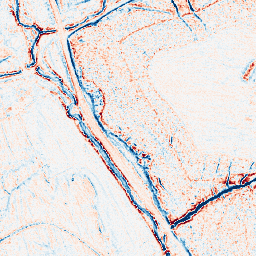
Category: edge_preserving
Decomposition family: anisotropic_diffusion
Decomposition parameters: iterations: 20
kappa: 30
gamma: 0.05
Upsampling method: area
Upsampling parameters: scale: 2
Upsampling scale: 2